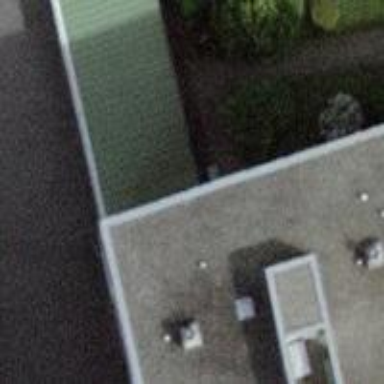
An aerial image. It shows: View of roof of building.